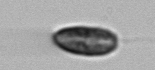
Label: Pseudochattonella_farcimen